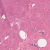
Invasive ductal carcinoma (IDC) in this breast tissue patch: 0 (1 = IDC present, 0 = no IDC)